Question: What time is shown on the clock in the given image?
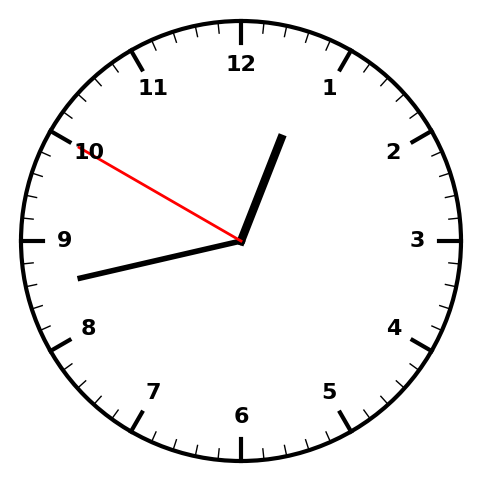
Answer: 12:42:50